Question: I am looking for a translation software tool that allows columns to be sorted by the msgctxt value.
Here's a screenshot of my poedit .pot file: The msgctxt has been imported, but it is not a sortable value.

This is the generated code:
'''
msgctxt "imlang_ext"
msgid "To participate in this challenge please register below."
msgstr "Um am Fotowettbewerb teilnehmen zu konnen ist es notwendig, dass Sie sich registrieren. "
msgctxt "imlang_msg"
msgid "An error has occured. Please try again later."
msgstr "Ein Fehler ist aufgetreten. Bitte versuchen Sie es zu einem spateren Zeitpunkt erneut."
'''
I want to allow translators to quickly get to the strings that vary from client to client (msgctxt: imlang_ext) and leave system messages alone (msgctxt: imlang_msg).
Which software can sort .pot files by msgctxt?
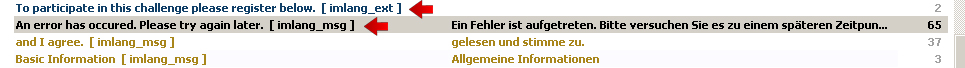
Answer: <URL> can sort messages by different attributes including sorting by message context.
Click the small icon button at the top left corner of the table, or from the main menu; select File -> View then Columns. A small box will appear listing the following columns:
Reference, Context, Line Number and Text Length.
Select Context and then press OK, additional columns titled "Msg Context" will be added to the main table list. By clicking on the Context column title; the table will be sorted on Message context in ascending order, clicking the same column title again will sort the table on the same column in descending order.